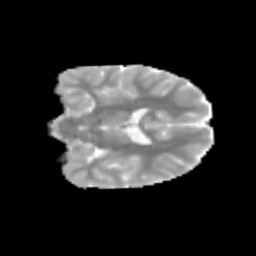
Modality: MD
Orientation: coronal
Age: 10
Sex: male
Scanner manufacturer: siemens
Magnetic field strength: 3 T
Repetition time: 3.8 s
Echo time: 0.07 s